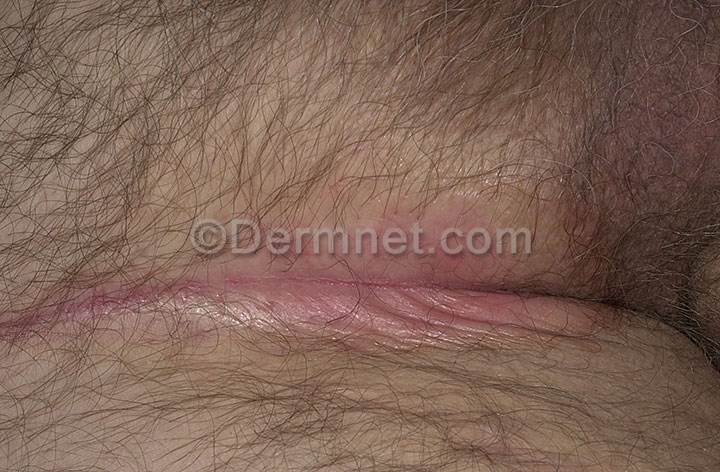
Disease: Tinea Ringworm Candidiasis and other Fungal Infections